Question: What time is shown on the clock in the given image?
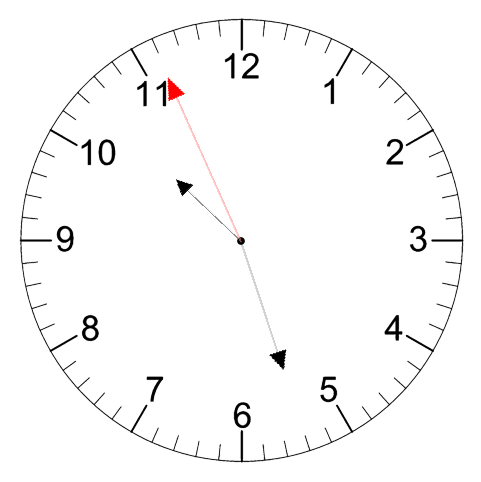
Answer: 10:26:56